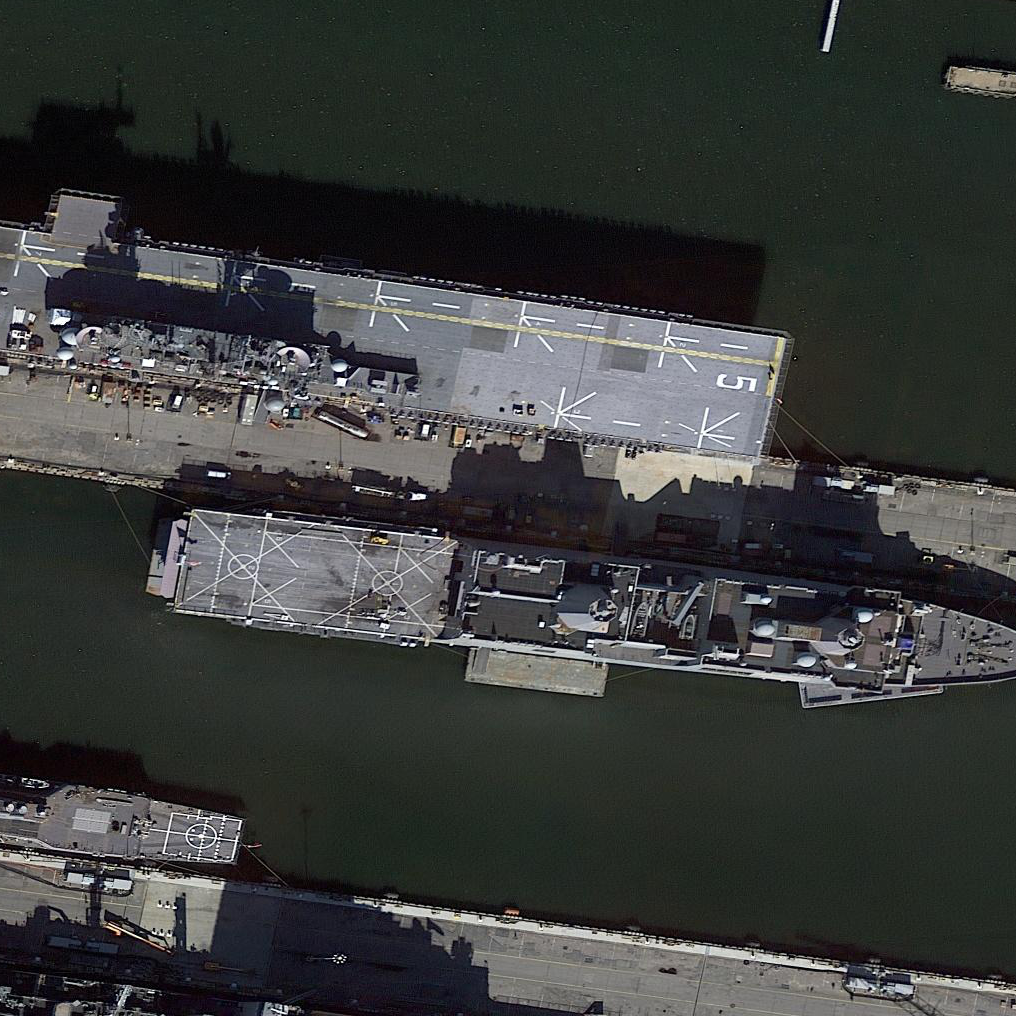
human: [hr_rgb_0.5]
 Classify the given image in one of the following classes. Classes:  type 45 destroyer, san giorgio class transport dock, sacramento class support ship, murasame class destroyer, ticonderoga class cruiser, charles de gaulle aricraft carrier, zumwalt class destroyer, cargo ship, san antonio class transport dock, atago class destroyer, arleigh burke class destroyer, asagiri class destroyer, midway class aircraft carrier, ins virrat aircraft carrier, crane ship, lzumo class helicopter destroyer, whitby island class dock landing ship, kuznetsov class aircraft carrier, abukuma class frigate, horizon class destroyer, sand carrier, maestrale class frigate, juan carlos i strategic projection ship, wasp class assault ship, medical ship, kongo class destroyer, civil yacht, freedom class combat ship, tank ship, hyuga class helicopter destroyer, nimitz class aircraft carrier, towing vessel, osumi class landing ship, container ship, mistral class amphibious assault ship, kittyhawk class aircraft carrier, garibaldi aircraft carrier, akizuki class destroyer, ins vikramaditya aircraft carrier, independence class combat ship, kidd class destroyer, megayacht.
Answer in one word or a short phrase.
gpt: San Antonio class transport dock